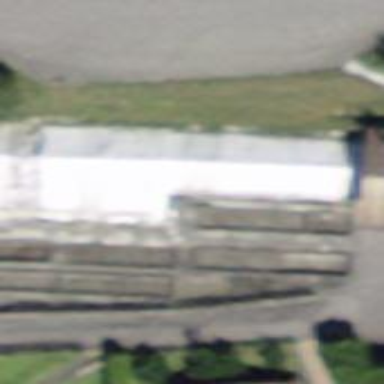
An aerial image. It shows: Greenhouse.